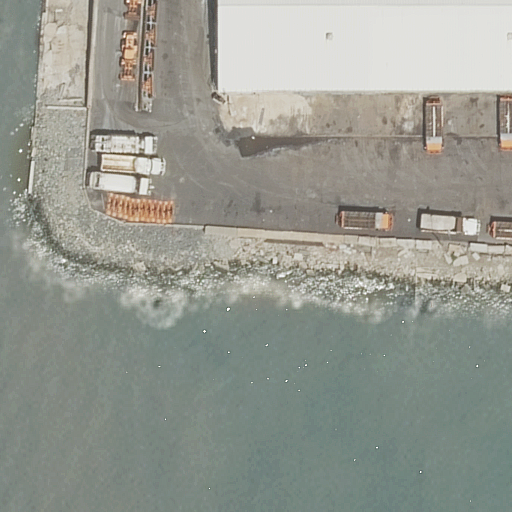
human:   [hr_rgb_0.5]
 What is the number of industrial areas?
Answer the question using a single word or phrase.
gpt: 0

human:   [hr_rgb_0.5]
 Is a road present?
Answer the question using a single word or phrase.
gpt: yes

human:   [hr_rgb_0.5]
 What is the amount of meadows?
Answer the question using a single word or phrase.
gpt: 0

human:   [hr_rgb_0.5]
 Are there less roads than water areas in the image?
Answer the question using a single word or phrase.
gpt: no

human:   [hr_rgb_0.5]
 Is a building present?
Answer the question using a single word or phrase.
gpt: no

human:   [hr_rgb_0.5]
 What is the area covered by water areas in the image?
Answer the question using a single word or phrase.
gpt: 5391m2

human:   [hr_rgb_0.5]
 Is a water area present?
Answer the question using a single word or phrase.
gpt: yes

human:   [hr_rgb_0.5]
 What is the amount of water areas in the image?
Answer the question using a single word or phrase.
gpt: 1

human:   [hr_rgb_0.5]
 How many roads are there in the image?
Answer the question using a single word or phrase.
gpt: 2

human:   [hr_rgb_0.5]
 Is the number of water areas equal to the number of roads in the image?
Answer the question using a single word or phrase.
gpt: no

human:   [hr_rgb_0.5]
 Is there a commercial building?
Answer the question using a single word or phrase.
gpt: no

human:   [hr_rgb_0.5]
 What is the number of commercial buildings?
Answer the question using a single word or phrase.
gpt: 0

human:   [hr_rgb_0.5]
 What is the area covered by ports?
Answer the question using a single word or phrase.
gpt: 0m2

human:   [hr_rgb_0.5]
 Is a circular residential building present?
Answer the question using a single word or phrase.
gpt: no

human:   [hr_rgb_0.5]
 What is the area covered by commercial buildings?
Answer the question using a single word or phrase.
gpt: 0m2

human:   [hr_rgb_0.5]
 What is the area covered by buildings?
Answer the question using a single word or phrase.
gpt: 0m2

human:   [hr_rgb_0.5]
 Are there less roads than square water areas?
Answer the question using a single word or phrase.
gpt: no

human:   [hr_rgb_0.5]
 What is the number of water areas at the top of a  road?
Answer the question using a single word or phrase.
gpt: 0

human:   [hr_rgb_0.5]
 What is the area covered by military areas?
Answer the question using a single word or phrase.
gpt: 0m2

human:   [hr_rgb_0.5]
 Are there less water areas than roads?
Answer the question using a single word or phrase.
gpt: yes

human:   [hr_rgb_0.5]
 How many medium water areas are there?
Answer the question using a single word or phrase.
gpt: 0

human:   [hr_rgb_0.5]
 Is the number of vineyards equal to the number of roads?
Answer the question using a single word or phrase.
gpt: no

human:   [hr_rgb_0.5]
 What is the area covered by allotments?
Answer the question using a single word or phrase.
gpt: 0m2

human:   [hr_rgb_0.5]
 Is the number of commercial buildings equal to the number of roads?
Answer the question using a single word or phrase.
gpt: no

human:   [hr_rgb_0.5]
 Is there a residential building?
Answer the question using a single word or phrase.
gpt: no

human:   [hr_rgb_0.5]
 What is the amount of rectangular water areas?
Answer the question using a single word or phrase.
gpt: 0

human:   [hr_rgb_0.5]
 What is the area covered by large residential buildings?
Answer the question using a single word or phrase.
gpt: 0m2

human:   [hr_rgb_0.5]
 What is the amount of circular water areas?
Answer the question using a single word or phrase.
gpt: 0

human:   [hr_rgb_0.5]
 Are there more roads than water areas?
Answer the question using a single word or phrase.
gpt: yes

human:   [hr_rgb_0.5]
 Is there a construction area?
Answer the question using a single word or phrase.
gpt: no

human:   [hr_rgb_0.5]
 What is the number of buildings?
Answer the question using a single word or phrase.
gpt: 0

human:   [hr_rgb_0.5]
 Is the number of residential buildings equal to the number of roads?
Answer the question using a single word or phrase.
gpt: no

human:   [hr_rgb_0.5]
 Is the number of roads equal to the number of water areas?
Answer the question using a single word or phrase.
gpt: no

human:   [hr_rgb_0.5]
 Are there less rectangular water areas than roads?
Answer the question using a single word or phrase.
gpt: yes

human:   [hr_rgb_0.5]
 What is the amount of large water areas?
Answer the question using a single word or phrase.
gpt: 1

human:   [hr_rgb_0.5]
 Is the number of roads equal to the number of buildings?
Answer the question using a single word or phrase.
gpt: no

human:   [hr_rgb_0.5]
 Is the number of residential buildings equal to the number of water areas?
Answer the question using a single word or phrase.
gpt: no

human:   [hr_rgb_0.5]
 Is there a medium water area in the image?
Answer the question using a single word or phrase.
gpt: no

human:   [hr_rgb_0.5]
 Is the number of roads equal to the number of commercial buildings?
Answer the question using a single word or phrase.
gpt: no

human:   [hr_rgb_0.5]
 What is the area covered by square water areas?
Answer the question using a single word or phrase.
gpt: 0m2

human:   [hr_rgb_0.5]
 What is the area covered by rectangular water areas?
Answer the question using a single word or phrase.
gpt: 0m2

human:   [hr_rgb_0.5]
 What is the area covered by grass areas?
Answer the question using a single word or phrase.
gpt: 0m2

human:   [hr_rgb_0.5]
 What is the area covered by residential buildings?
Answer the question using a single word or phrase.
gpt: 0m2

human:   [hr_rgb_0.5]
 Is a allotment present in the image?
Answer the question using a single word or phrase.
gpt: no

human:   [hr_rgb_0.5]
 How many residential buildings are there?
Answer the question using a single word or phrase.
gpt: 0

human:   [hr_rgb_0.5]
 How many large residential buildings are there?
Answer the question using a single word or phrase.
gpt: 0

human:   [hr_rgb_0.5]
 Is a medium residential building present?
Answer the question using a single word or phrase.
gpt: no

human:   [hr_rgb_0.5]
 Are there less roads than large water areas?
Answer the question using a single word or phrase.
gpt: no

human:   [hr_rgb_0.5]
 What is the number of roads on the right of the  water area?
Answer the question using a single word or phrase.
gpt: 0

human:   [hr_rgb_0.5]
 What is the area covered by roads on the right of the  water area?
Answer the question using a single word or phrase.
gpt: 0m2

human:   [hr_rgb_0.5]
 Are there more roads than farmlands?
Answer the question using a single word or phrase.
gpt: yes

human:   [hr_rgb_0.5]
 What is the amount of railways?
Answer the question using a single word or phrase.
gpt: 0

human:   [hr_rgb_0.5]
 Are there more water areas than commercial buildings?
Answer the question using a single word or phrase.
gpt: yes

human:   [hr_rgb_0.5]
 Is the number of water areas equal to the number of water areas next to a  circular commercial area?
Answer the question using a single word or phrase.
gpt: no

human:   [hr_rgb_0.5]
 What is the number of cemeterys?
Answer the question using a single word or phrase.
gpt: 0

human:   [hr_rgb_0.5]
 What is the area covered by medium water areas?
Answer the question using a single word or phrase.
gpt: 0m2

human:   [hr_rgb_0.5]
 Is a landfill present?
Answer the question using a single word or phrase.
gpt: no

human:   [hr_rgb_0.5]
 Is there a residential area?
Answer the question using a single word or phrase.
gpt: no

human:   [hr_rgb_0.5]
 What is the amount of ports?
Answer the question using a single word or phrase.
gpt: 0

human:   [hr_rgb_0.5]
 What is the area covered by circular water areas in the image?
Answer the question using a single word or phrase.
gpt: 0m2

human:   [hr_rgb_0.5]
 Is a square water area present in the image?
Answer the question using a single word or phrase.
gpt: no

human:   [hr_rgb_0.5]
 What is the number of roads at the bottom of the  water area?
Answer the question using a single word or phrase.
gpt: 0

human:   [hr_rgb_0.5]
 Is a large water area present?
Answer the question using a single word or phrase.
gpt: yes

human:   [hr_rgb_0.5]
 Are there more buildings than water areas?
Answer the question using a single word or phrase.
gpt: no